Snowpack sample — Buffalo Mountain, Silverthorne, Colorado, USA (1/25/25, 10:11 AM MST)
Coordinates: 39.6222, -106.1139
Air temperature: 22 °F
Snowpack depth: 110 cm
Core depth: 40 cm
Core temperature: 46.4 °F
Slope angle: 12°, slope face: 102°
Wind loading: high
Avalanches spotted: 0
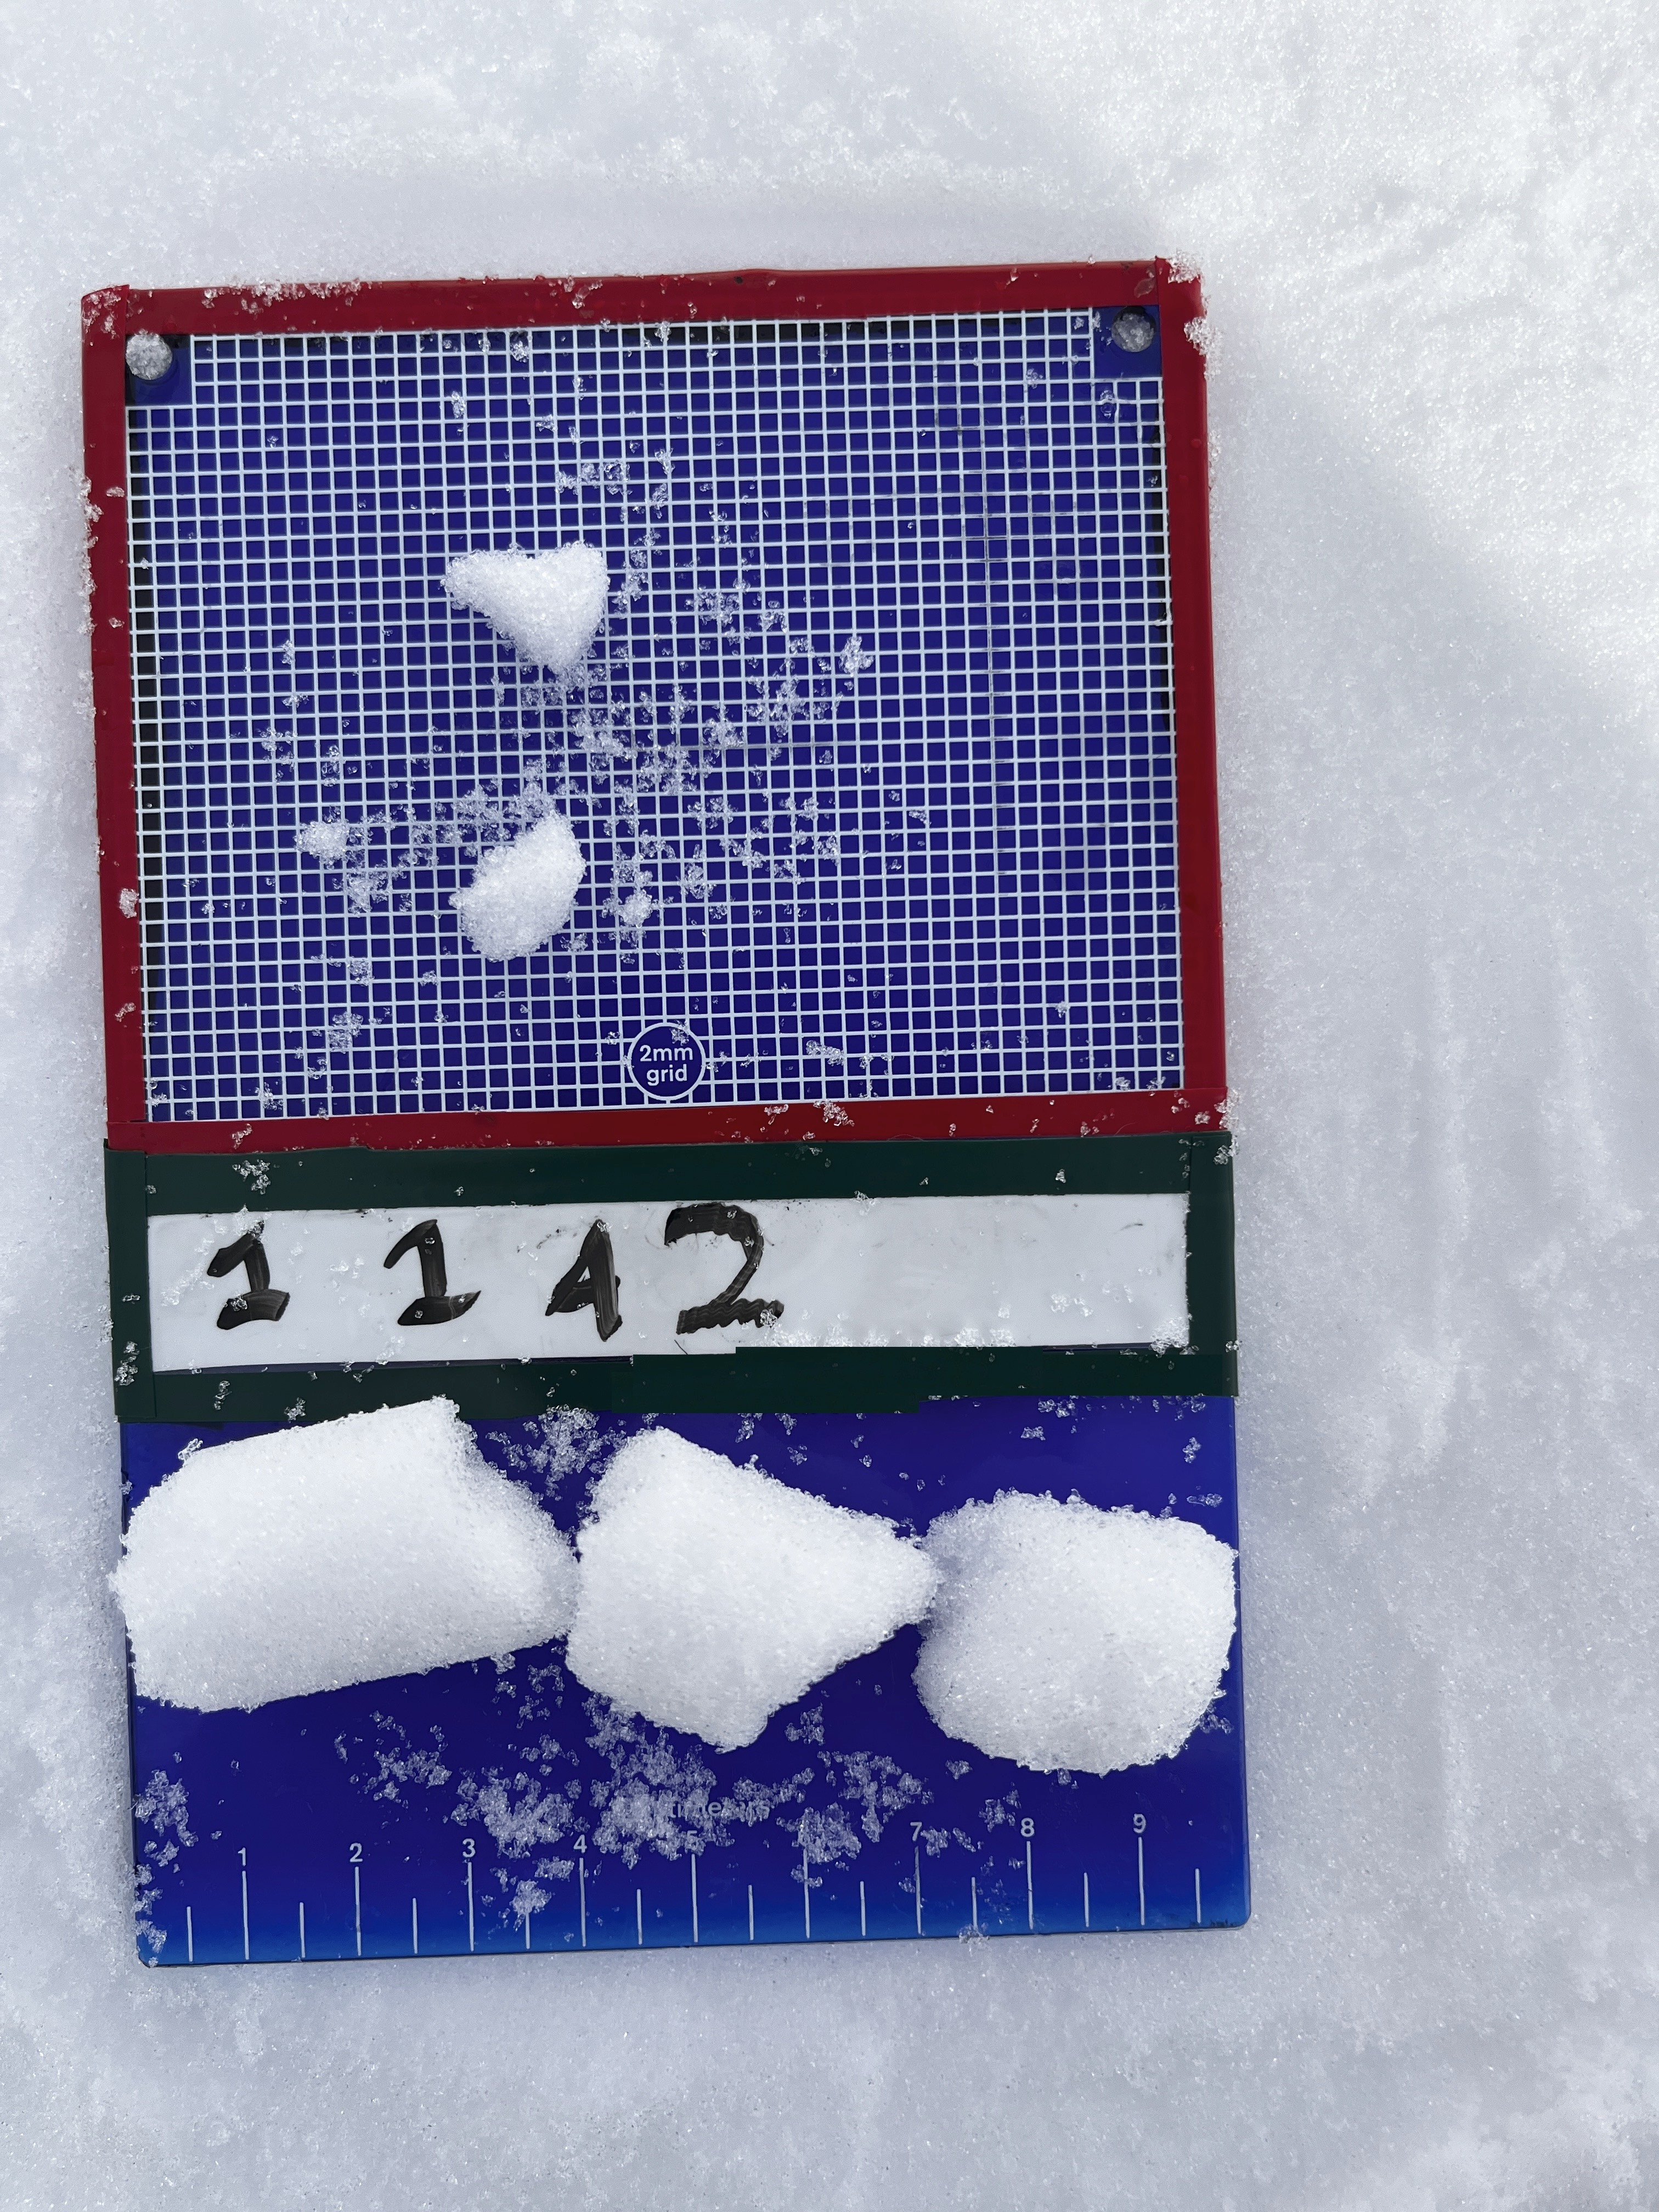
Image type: crystal_card
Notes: No avalanches nearby, collected on the outskirts of a fire break 15 meters from the treeline, on way to Buffalo and Red Mountain